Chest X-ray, PA view. Patient: 51 years old, sex M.
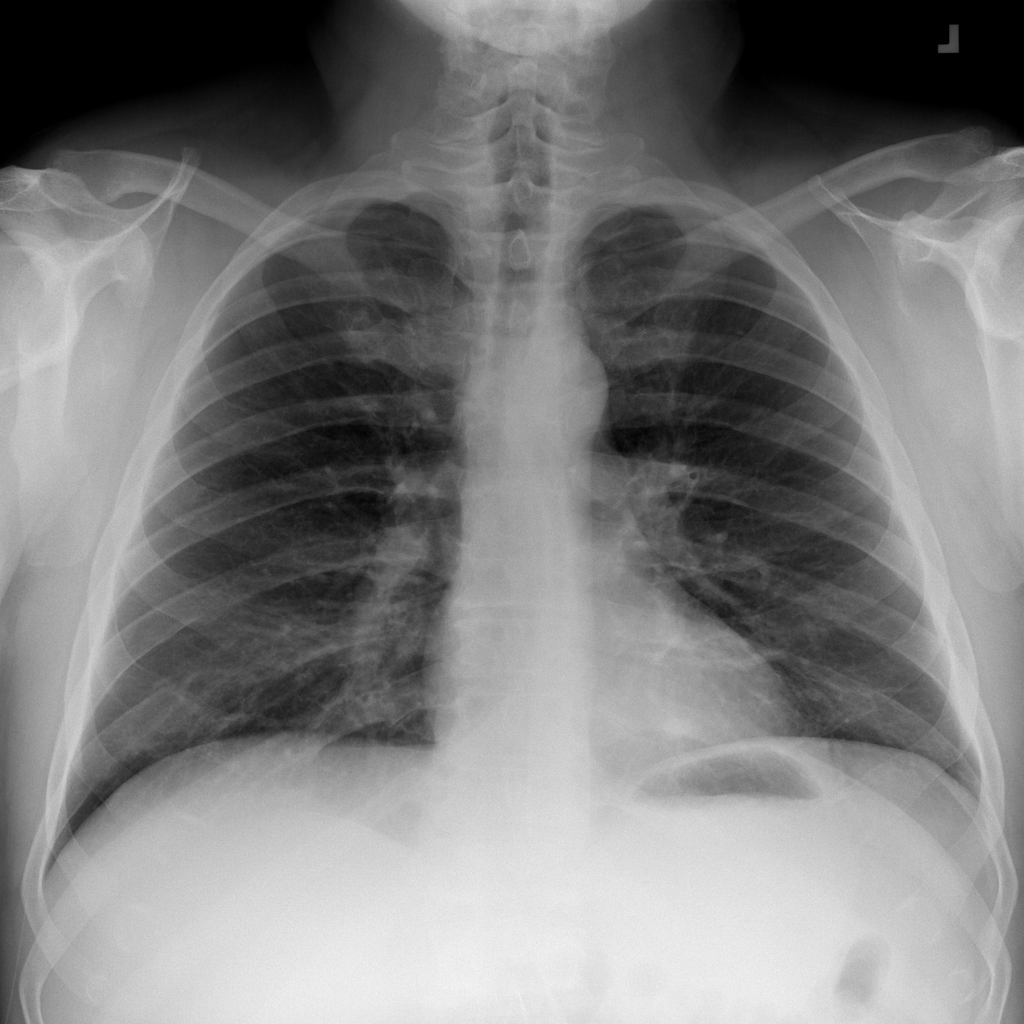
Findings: No Finding